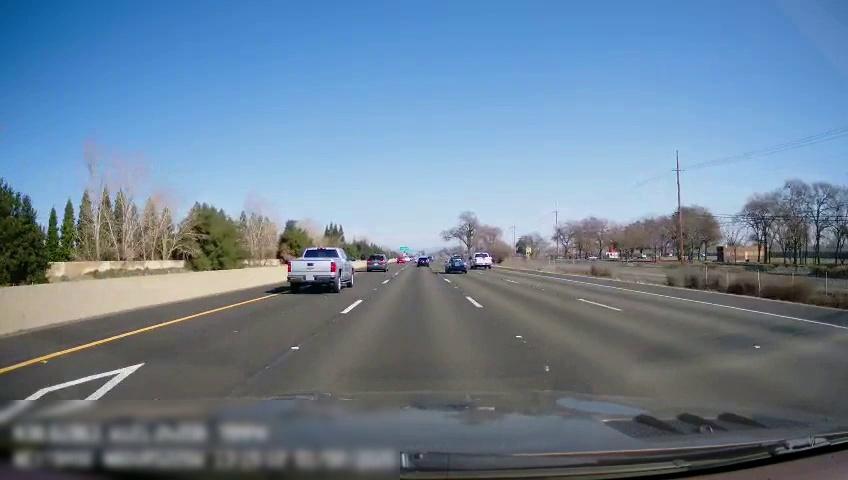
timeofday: Day
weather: Sunny
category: Drivable Space
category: Vehicles | SUV
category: Vehicles | Truck
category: Vehicles | Car
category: Vehicles | Car
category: Vehicles | Truck
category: Lanes | Current Lane
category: Lanes | Current Lane
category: Lanes | Current Lane
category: Lanes | Alternate Lane
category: Lanes | Alternate Lane